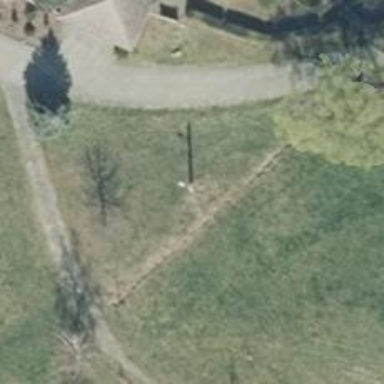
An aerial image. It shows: Power pole.